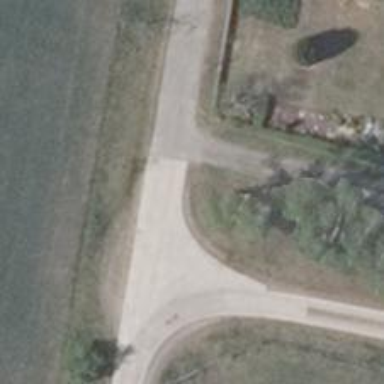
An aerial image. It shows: Residential road surfaced with concrete plates.